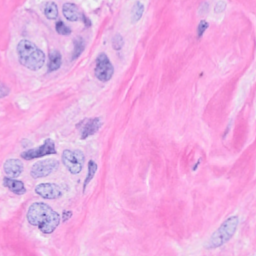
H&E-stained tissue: Breast